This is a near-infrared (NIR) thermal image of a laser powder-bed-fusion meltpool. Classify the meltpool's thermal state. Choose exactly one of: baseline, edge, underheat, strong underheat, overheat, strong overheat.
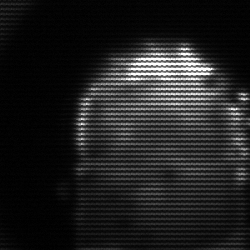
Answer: baseline